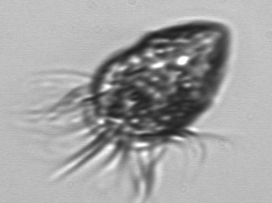
Label: Strombidium_morphotype1